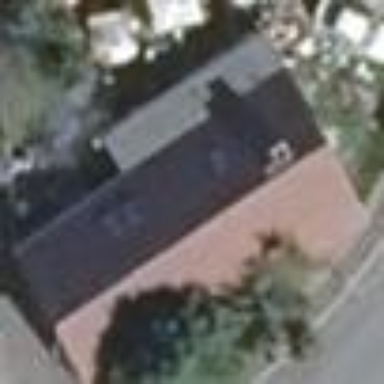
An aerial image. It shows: Gabled roof house.